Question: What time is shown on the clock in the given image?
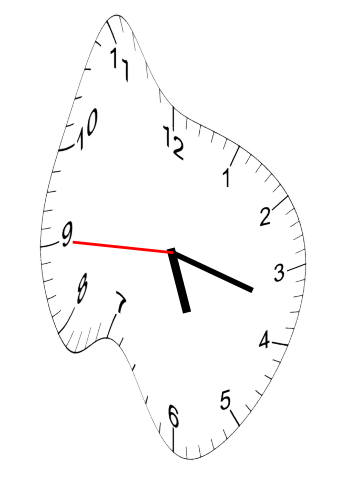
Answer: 05:17:45